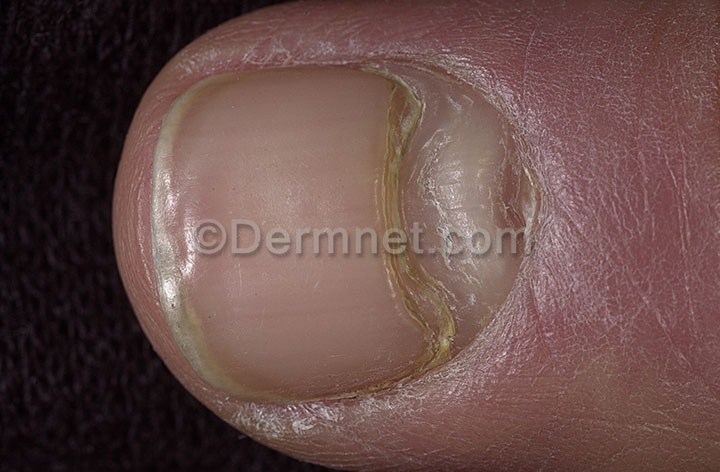
Disease: Nail Fungus and other Nail Disease